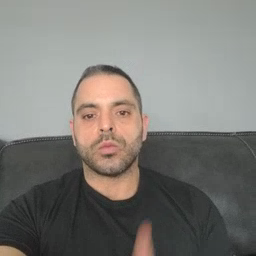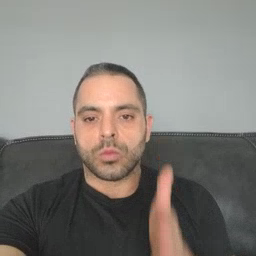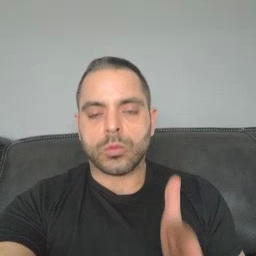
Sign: person